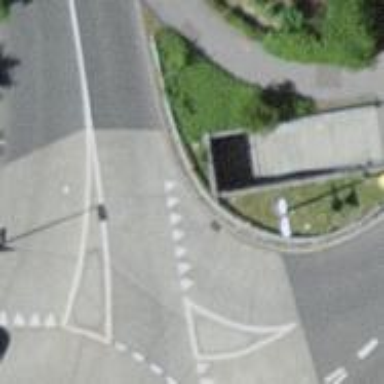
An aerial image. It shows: Footway tunnel.